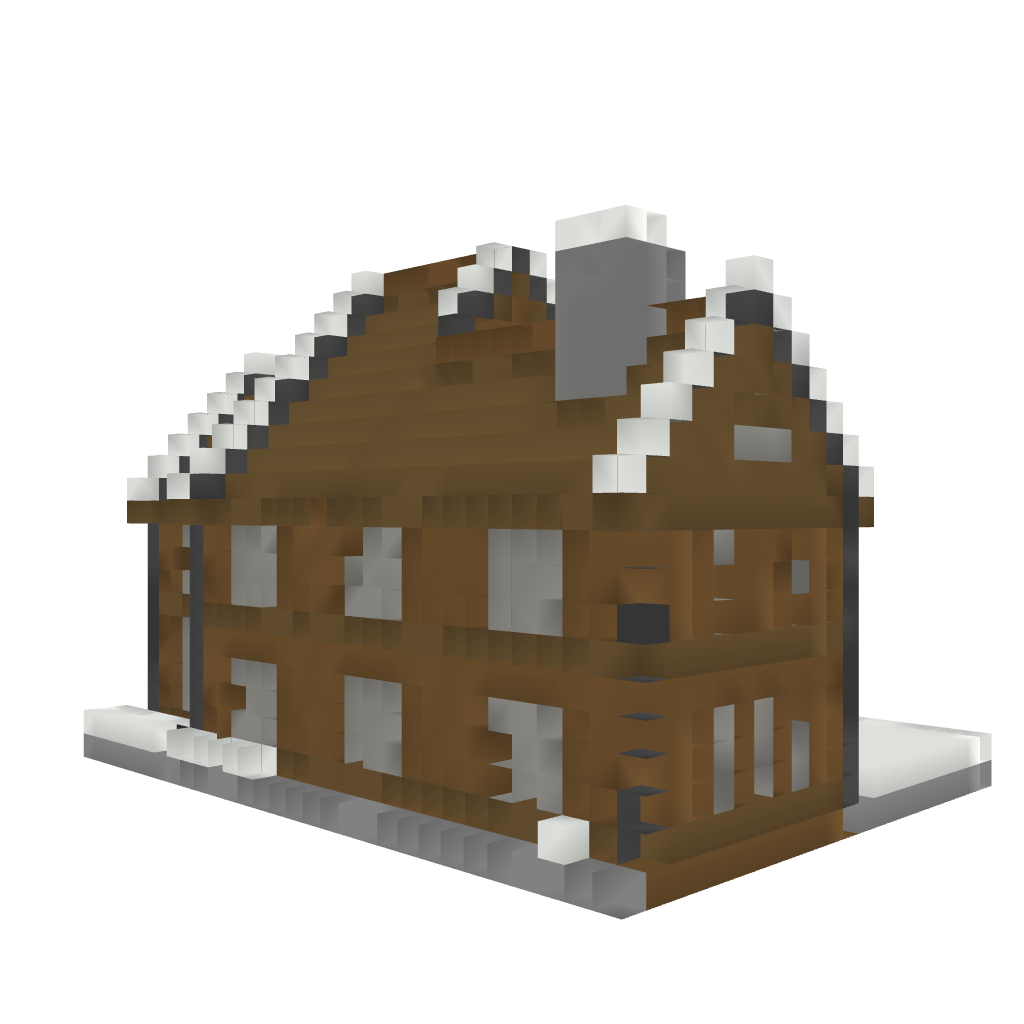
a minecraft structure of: Wood Cottage